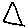
Label: triangle